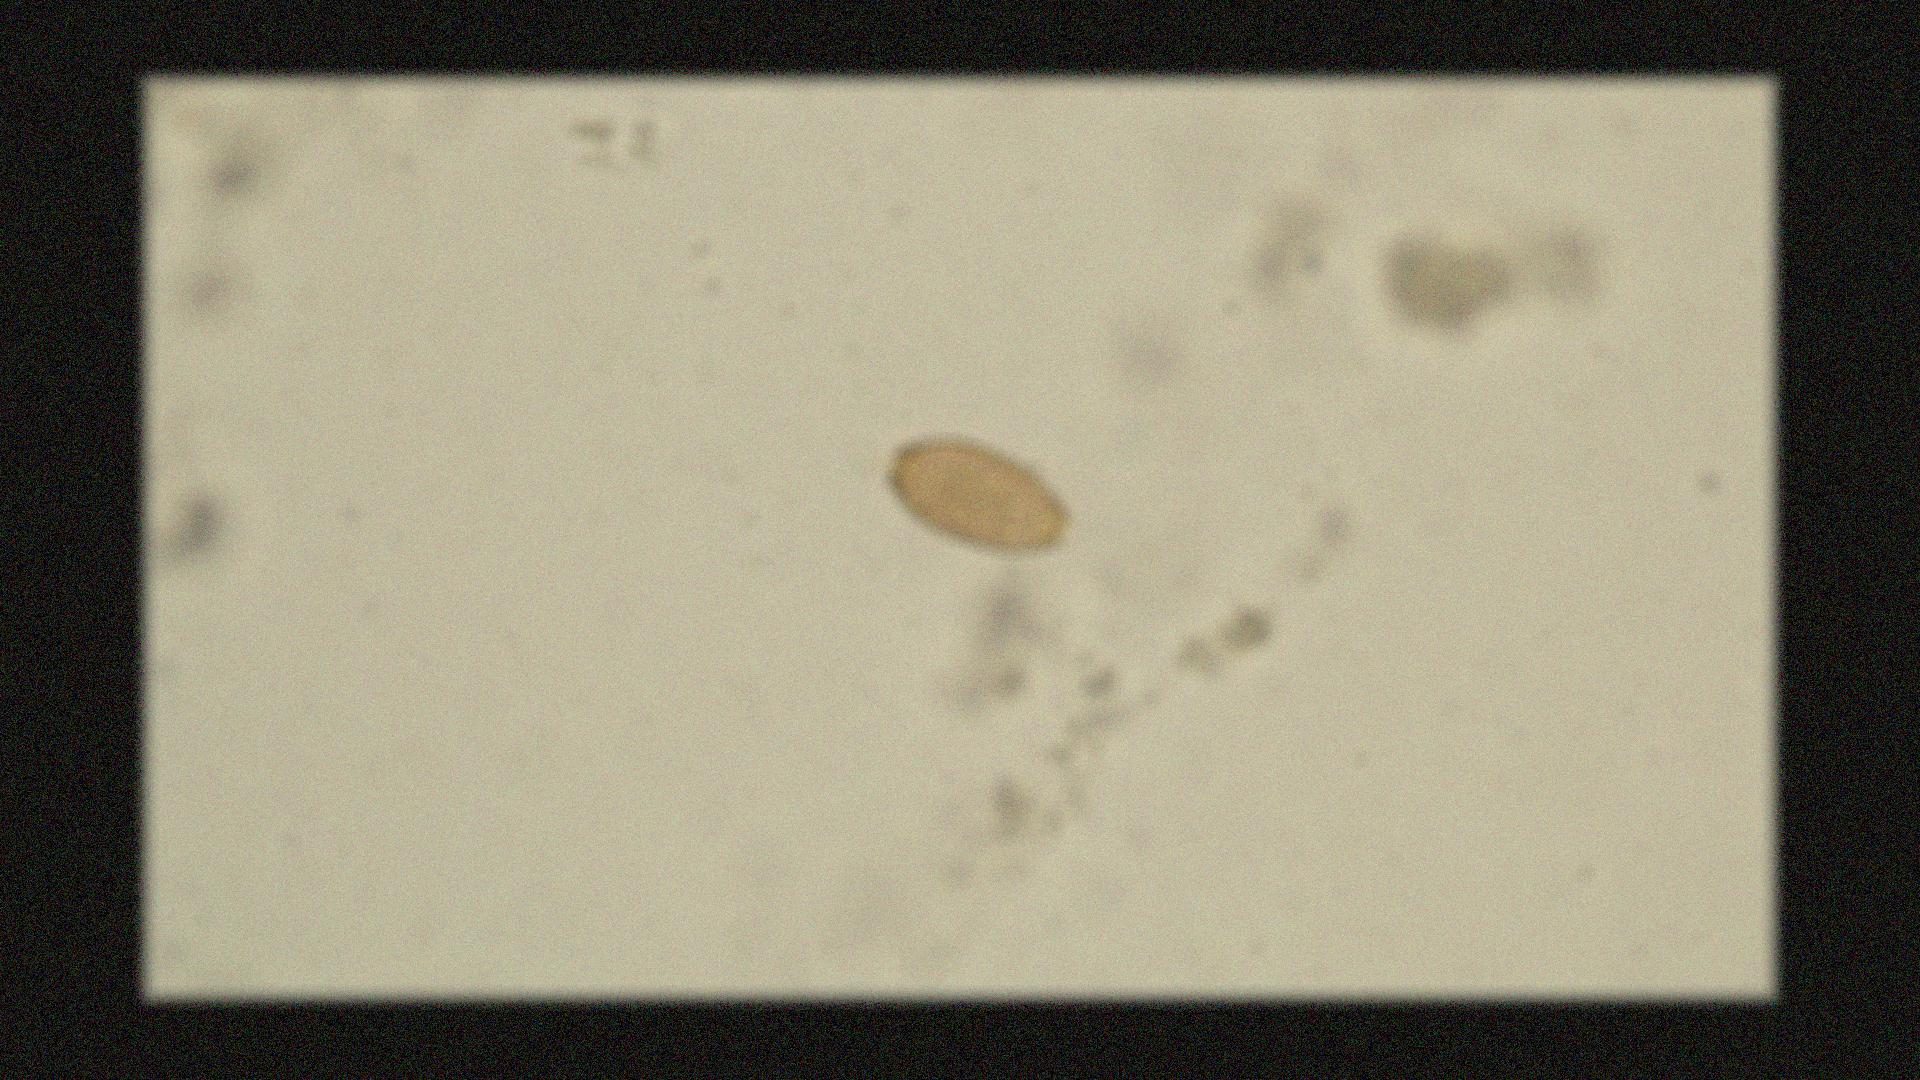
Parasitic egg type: Trichuris trichiura